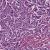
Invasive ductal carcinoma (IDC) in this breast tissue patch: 1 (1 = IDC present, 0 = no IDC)